Question: I've got a dsPIC33F collecting from two ADC channels, simultaneously, at 10bit. I'm using a timer to sample at 64Hz and have the ADC set to auto sampling, but manual conversion. Every time the timer interrupt is polled I'm clearing the sample bit and the DMA buffer is filled with my ADC data. Plotting this data shows it's giving the right values, but I've noticed it's very noisy!

Ignore the green line. The red line is correctly plotting my ADC results (the peaks are intentional), but as you can see it's got an awful lot of noise throughout.
Any ideas on what can be done to reduce this? When plotting simultaneously with a DAQ (but using the same power source and linking the grounds) it's much much smoother, so I know this noise isn't always present. Decoupling capacitors on the PIC maybe? I'm using a breadboard and through-hole components, the analogue sensor is placed as close to the PIC pin as possible. I'm under the impression this is a hardware issue, but let me know if something can be done on the software side of things.
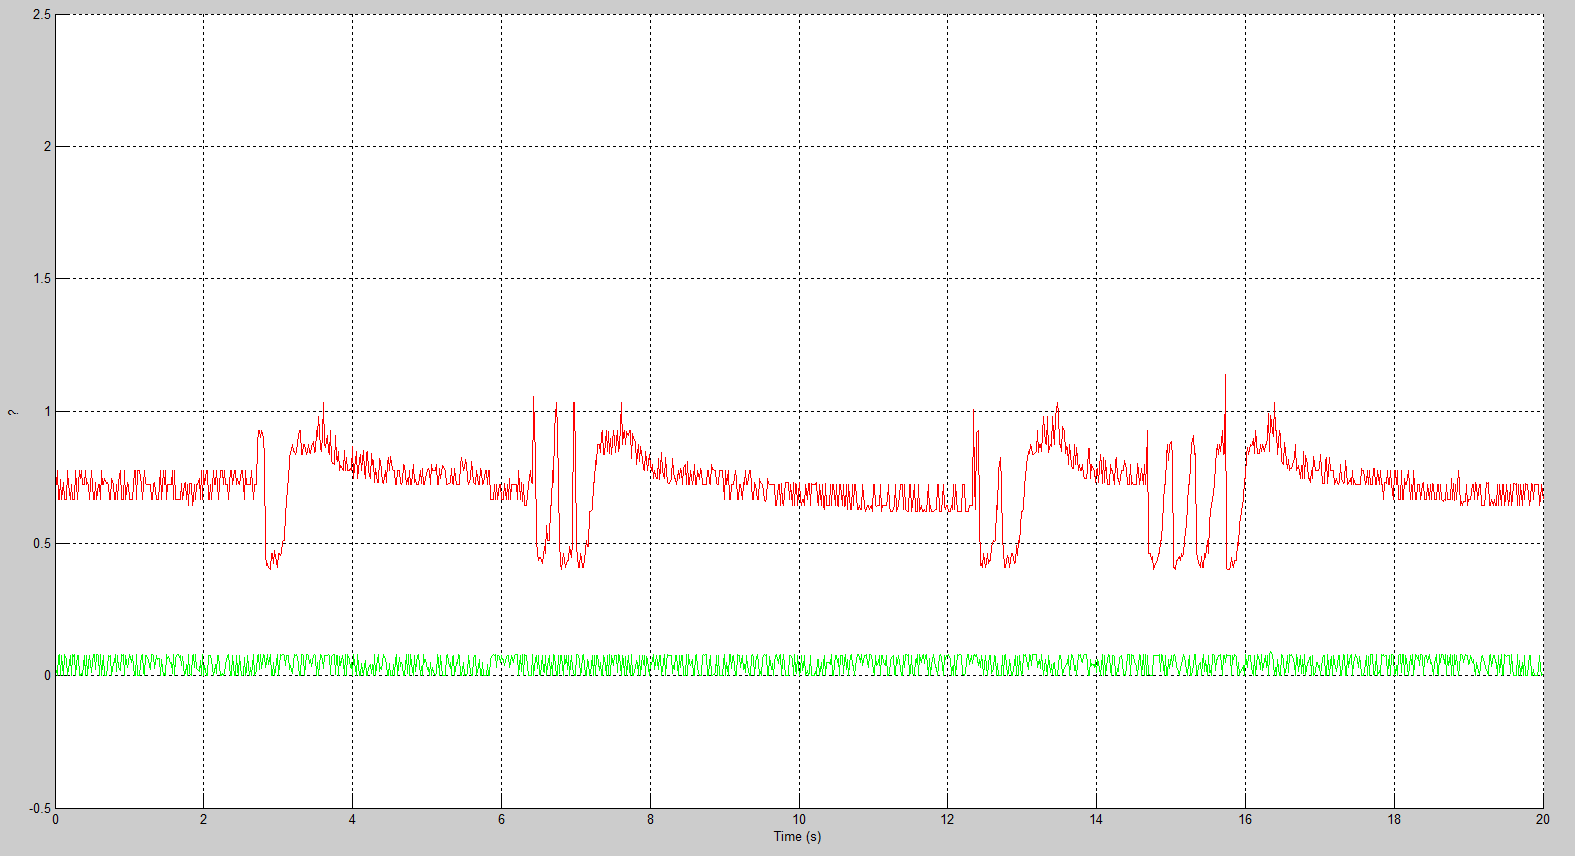
Answer: This could be due to the source impedance that is driving the ADC, ie your analogue sensor. It might need a buffer amplifier to drive the ADC better. An <URL> should help. Another way to achieve some improvement is a small capacitor from the ADC input to ground, but you would need to choose its value carefully to avoid filtering those peaks too much.